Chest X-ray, PA view. Patient: 23 years old, sex F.
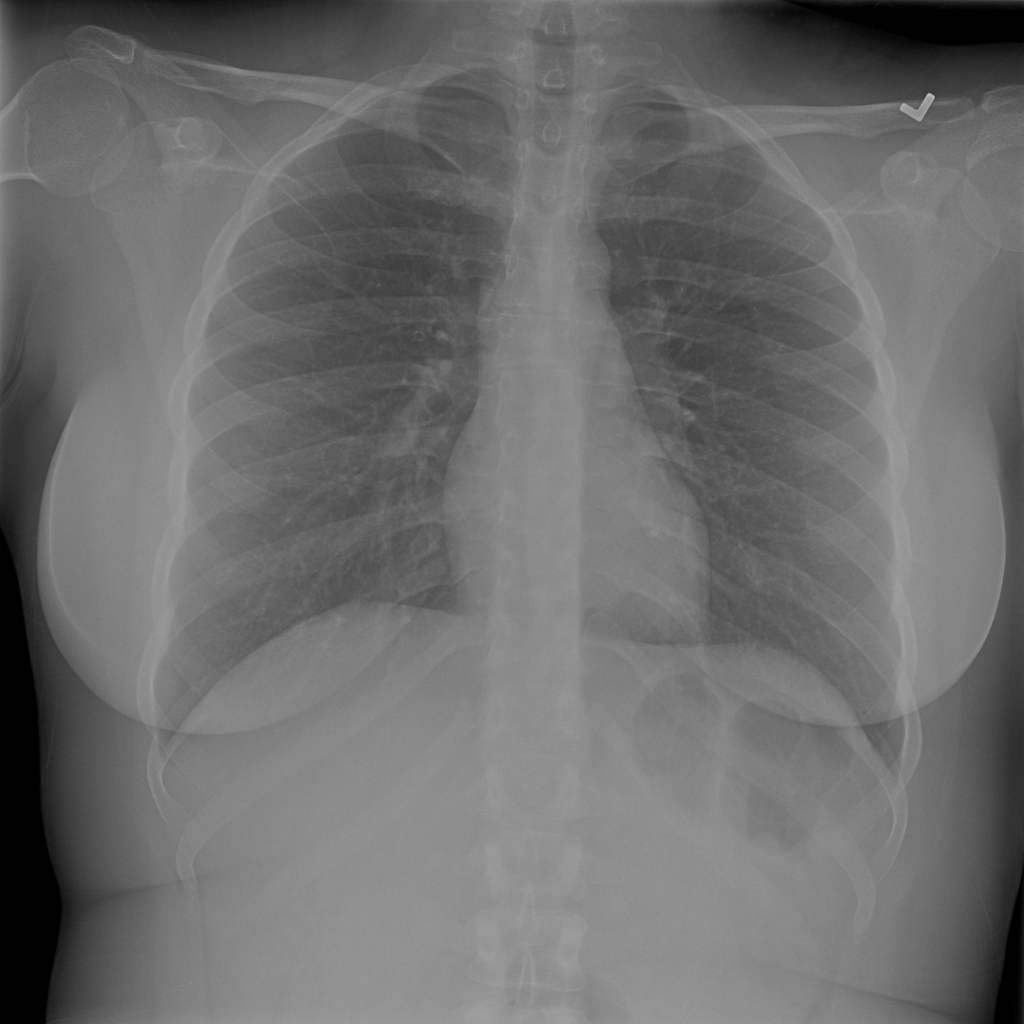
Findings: No Finding